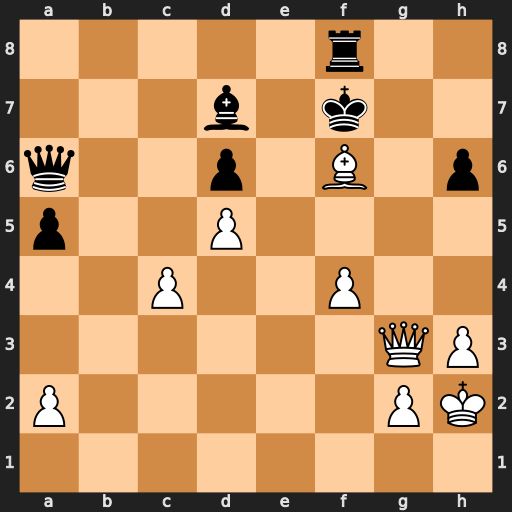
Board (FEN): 5r2/3b1k2/q2p1B1p/p2P4/2P2P2/6QP/P5PK/8
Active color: w
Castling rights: -
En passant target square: -
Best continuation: Qg7+ Ke8 Qe7#